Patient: sex M, age 66
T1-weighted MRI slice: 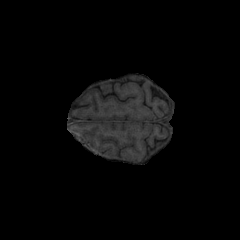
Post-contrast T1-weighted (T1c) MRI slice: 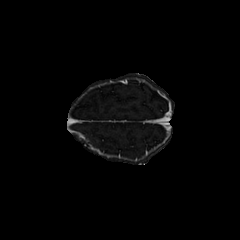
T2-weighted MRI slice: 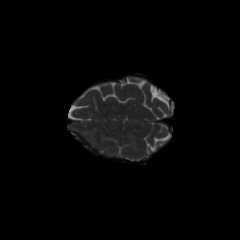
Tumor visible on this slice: no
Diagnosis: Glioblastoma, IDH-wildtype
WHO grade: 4